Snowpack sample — Loveland Pass, Silver Plume, Colorado, USA (12/14/25, 10:50 AM MST)
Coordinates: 39.664, -105.882
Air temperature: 36 °F
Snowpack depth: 67 cm
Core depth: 20 cm
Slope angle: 6°, slope face: 326°
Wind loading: low
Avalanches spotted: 0
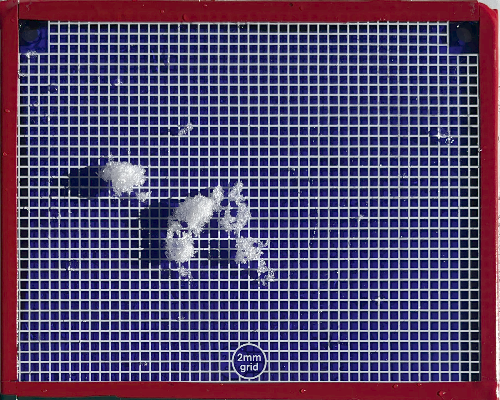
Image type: profile
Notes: No avalanches spotted, very late start to the season with minimal snowpack